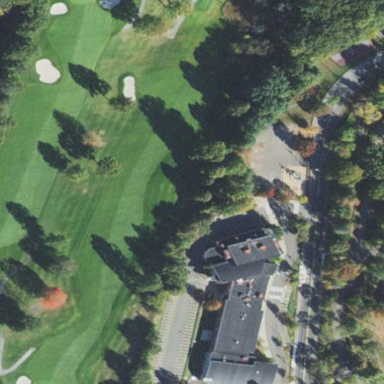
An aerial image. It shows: Golf fairway in the image.